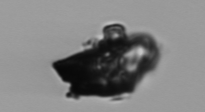
Label: Delphineis